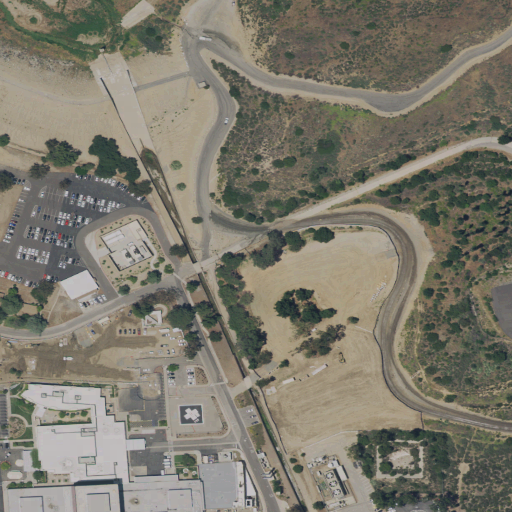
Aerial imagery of valley in California named Wilson Canyon containing shrub, medium intensity development, open development, low intensity development, and high intensity development